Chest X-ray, AP view. Patient: 47 years old, sex M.
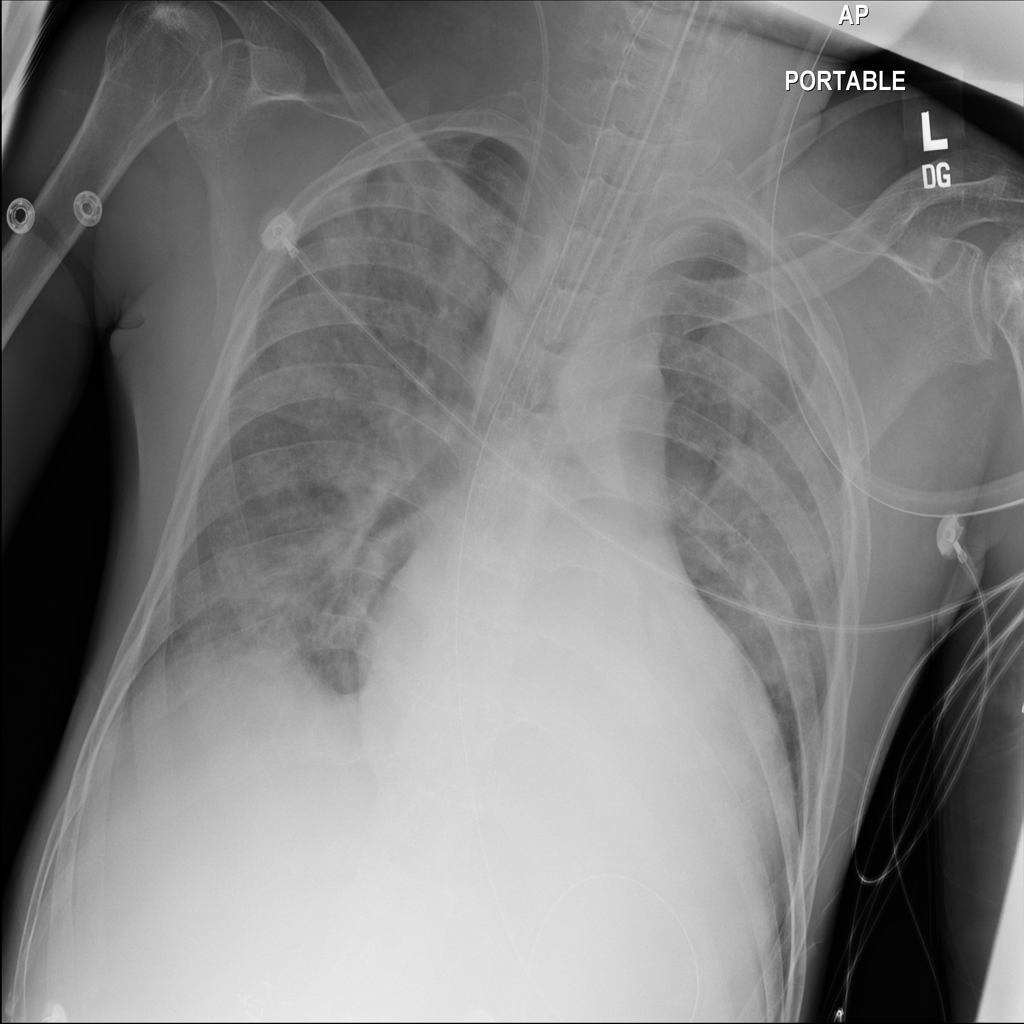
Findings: Infiltration